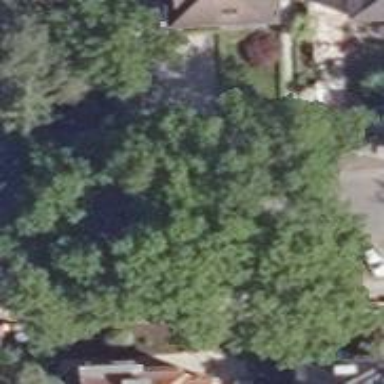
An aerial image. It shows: Beautiful tree in nature.